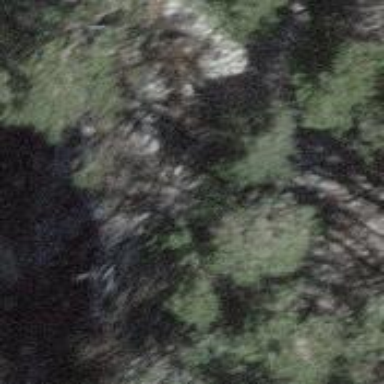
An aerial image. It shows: Cliff in nature.